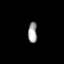
Tissue: prostate
Cell type: B cells
Senescence score: 0.7848
Nuclear area (px): 182
Mean DAPI intensity: 161.896